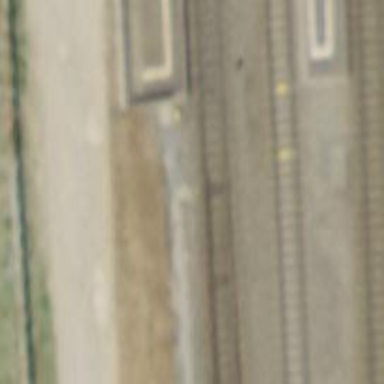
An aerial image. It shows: Railway track with contact lines for electrification.